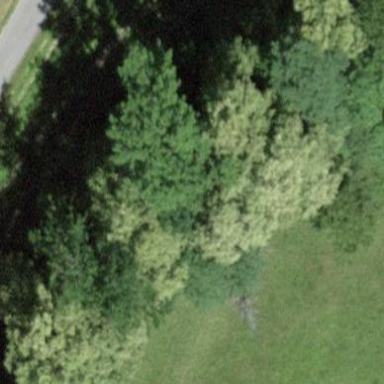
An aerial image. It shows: Forest area.